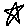
Label: star